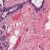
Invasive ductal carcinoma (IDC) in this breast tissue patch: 0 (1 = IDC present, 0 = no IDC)